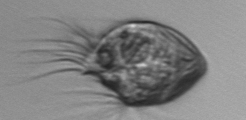
Label: Strombidium_morphotype1